Question: I'm looking for a way to add a new shortcut (lets say "kill this window") into the window menu:

Is it possible, under gnome/ubuntu?
Thanks!
PS. Edited to avoid confusion.
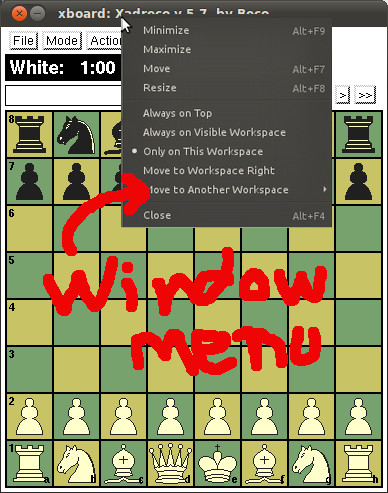
Answer: The menu which is being displayed (what can be seen from the screen shot) is the part of the . The menu options which you see depends on the window manager which is being run. Generally it is possible to add custom key bindings (key combinations like Alt+F4 etc. Please note key bindings are not the same as short cuts on your desktop panel) for the window (again depends on the window manager), but to add any new option/item into the menu you will have to modify the source code of the window manager, build it & use the customized window manager. So far I have not come across any window manager which allows adding custom menu options without rebuilding the source
If you are using Gnome session on Ubuntu, it is highly likely that you are running window manager (not sure about KDE session as I do not use it)
In case of metacity, key bindings can be checked in gconf entries under /app/metacity (using either gconftool-2 --dump options or gconf-editor). You can refer the following link <URL>
If you want to add new menu options then you will have to rebuild metacity from the source as far as I know. In the source code of metacity, files under src/ui can be particularly useful for your need.